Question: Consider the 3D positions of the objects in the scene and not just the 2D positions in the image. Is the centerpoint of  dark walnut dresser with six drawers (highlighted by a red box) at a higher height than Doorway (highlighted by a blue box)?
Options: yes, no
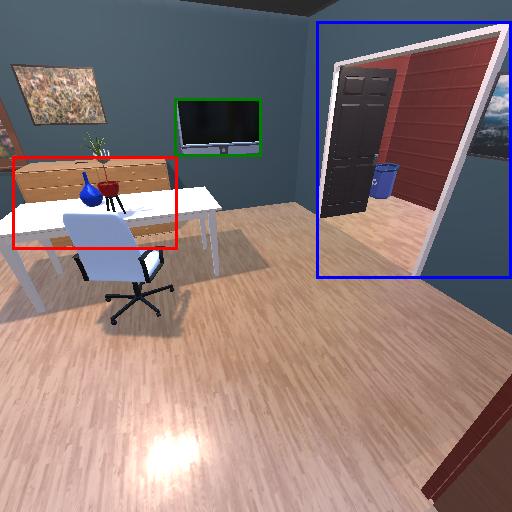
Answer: yes